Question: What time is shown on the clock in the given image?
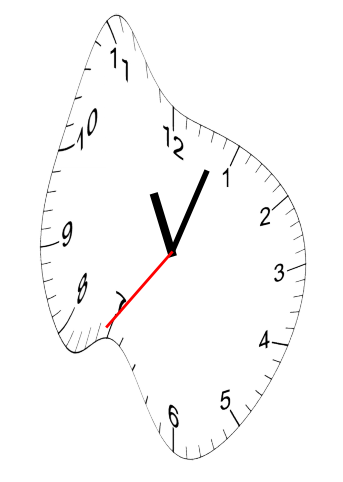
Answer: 11:03:36